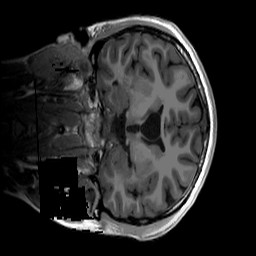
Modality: T1w
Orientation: coronal
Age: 20
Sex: female